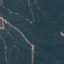
Land use / land cover class: Forest